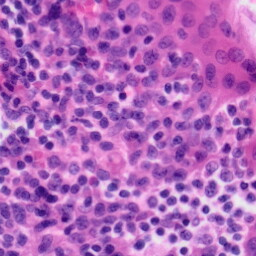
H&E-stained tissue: Tonsil